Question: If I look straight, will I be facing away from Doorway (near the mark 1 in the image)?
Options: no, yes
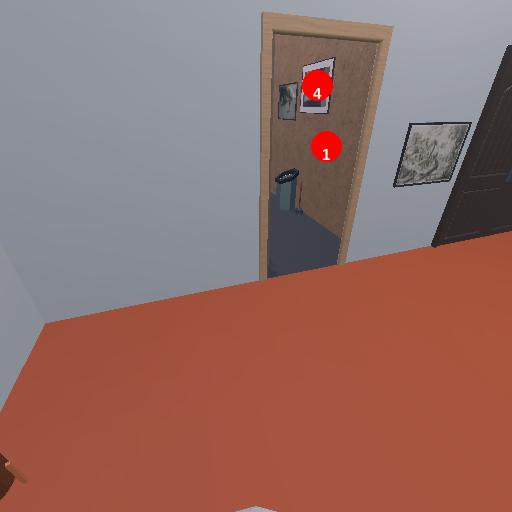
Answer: no